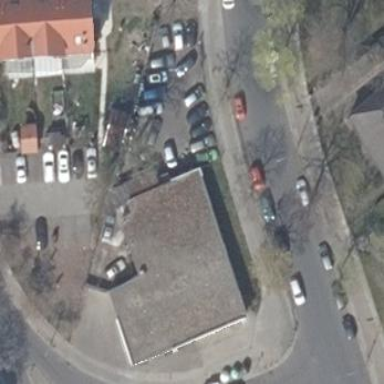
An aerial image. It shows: Car shop within retail area.